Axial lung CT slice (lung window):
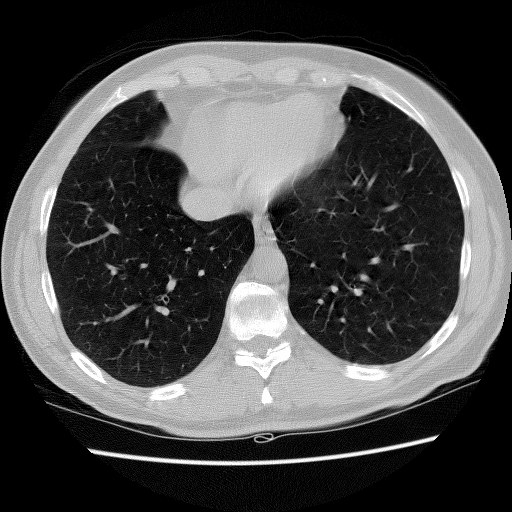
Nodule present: no